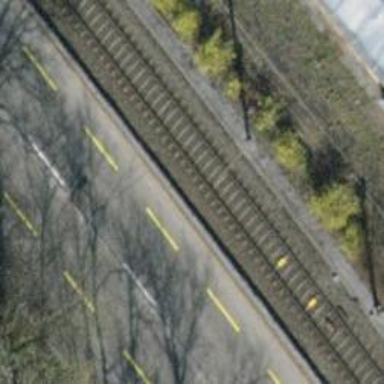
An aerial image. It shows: Single-track electrified railway with contact line.